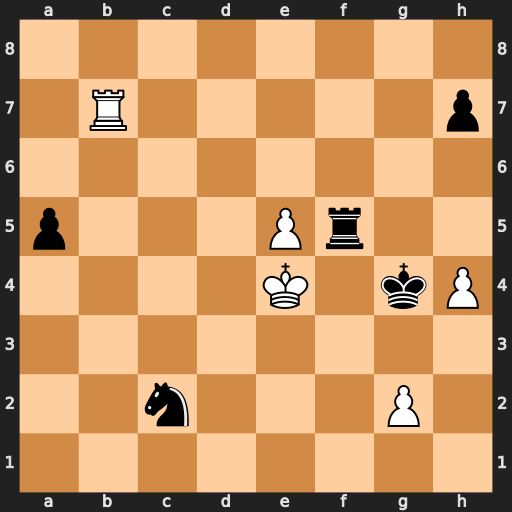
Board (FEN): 8/1R5p/8/p3Pr2/4K1kP/8/2n3P1/8
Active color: w
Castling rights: -
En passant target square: -
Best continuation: Rg7+ Kh5 Kxf5